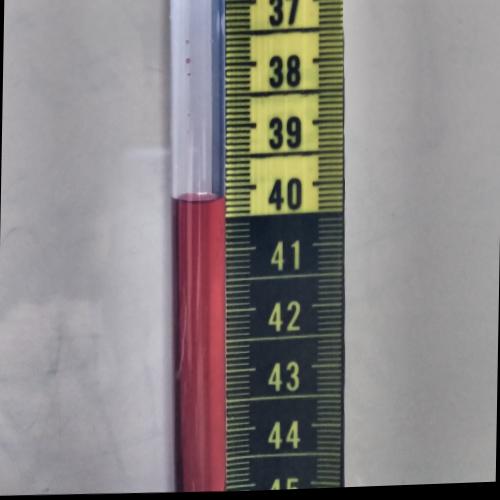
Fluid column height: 40.2 cm